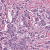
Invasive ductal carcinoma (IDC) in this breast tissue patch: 1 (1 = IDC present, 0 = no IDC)